Interaction volume radius: 10 \u00c5
Interaction volume height: 10 \u00c5
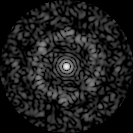
Disorder parameter: 0.7631